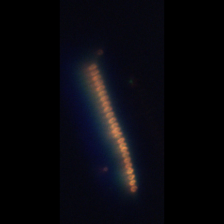
Taxon: Chaetoceros
Group: Diatoms